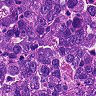
Metastatic tissue present: yes